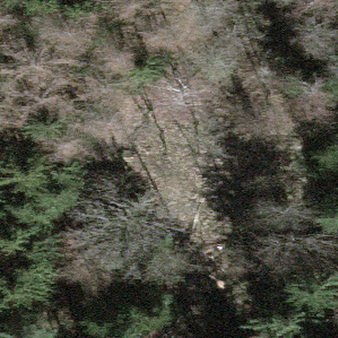
Label: other